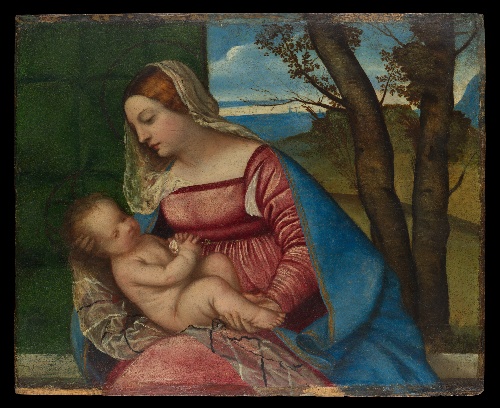
Title: Madonna and Child
Artist: Titian (Tiziano Vecellio)
Artist bio: Italian, Pieve di Cadore ca. 1485/90?–1576 Venice
Date: ca. 1508
Object type: Painting
Classification: Paintings
Medium: Oil on wood
Dimensions: Overall 18 x 22 in. (45.7 x 55.9 cm); painted surface 17 x 21 1/2 in. (43.2 x 54.6 cm)
Department: European Paintings
Credit line: The Jules Bache Collection, 1949
Accession year: 1949
Repository: Metropolitan Museum of Art, New York, NY
Tags: Madonna and Child